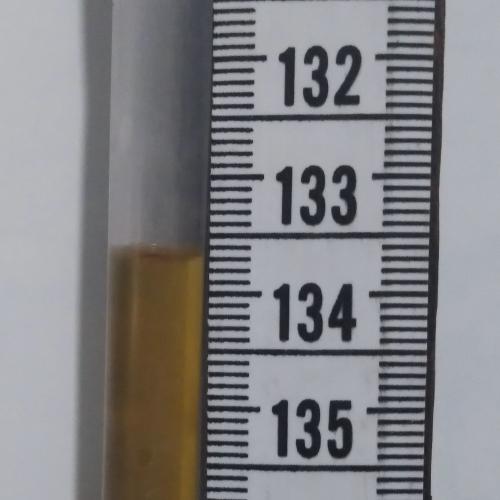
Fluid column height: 133.7 cm